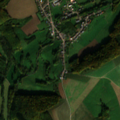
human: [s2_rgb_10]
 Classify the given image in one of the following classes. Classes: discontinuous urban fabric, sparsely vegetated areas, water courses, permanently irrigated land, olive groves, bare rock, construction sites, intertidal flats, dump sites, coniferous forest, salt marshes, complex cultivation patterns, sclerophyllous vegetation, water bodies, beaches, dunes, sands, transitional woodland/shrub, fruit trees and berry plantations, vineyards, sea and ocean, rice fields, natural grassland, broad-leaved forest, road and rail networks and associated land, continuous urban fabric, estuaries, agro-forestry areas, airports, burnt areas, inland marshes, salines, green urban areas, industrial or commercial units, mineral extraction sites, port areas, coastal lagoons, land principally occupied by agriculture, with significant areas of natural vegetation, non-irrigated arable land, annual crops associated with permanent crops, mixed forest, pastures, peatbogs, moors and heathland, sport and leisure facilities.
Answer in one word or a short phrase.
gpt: discontinuous urban fabric, non-irrigated arable land, pastures, complex cultivation patterns, land principally occupied by agriculture, with significant areas of natural vegetation, broad-leaved forest